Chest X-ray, PA view. Patient: 30 years old, sex M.
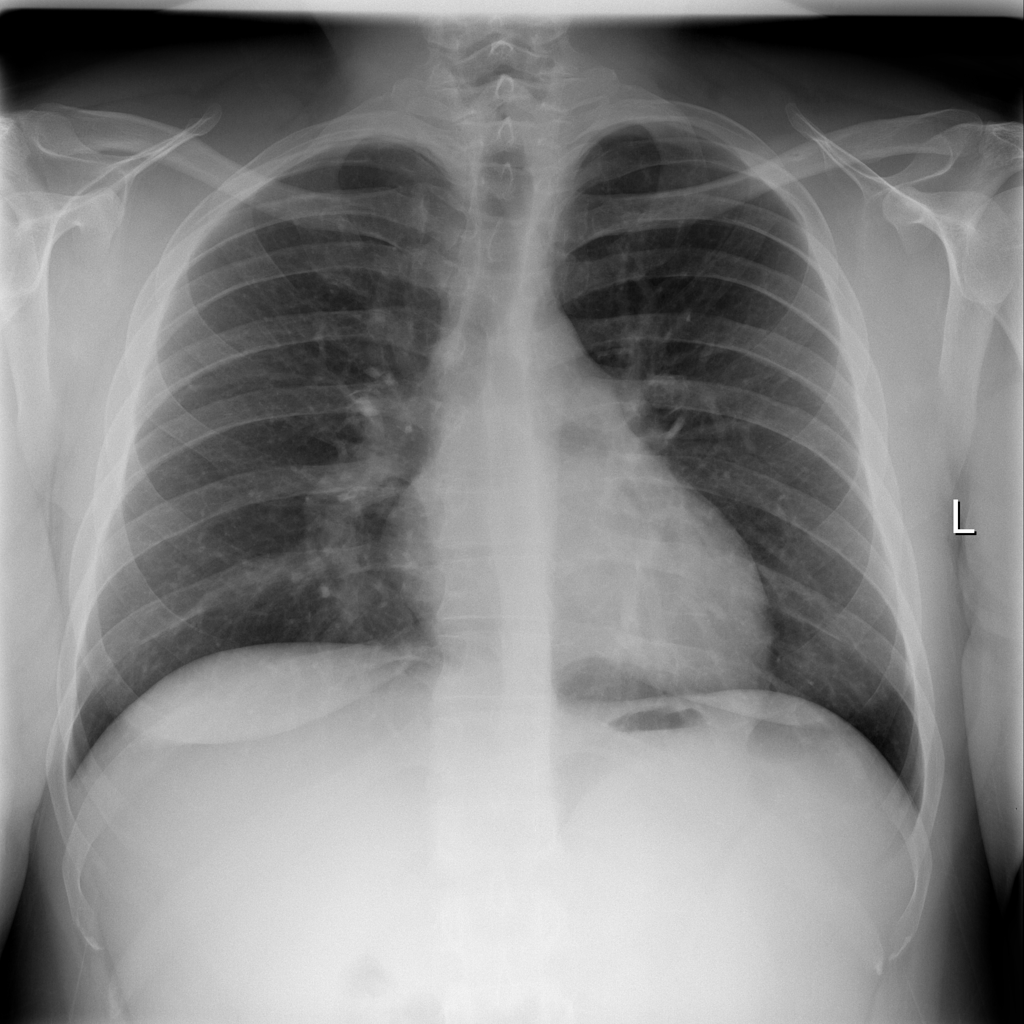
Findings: No Finding